Question: Is there some sort of software that can do so? Specifically, I would like to visualize Resnet18. Is there no other way other than to just draw it myself? Here is an example of what I want to see:
## Sample Architecture Visualization

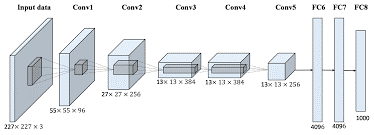
Answer: You can use this one : <URL> . It lets you visualize neural networks by letting you modify several parameters and finally lets you export the architectures as SVG files. You can also choose between 3 visualization styles, namely FCNN, LeNet & AlexNet.